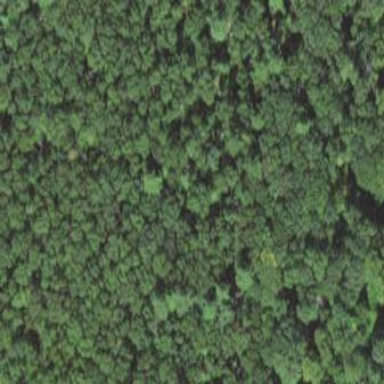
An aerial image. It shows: Mixed woodland area with various types of leaves.